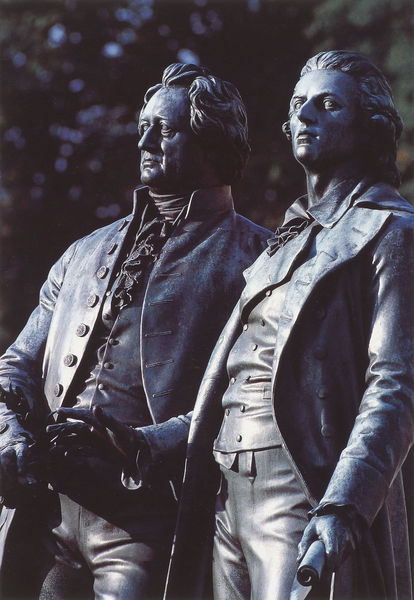
Titel: Goethe-Schiller-Denkmal als Doppelstandbild
Künstler: Ernst Rietschel
Standort: Weimar (EU - D - Thüringen)
Schlagwörter: mann, schatten, licht, männer, kragen, mantel, stehend, skulptur, statue, schrift, zwei, reflexe, metall, bronze, denkmal, schiller, rolle, statuen, mittelalter, spiegelungen, schriftrolle, goethe, stuttgart, 19. jahrhundert